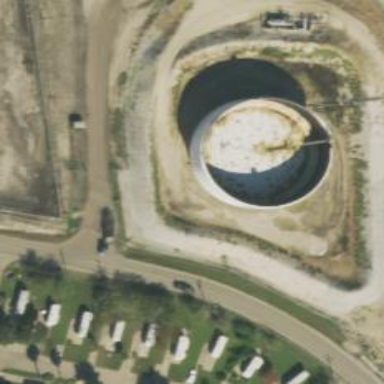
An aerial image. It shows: Storage tank which is man-made.